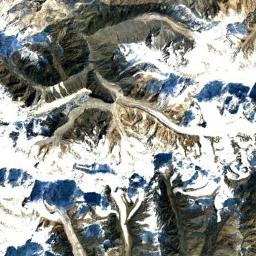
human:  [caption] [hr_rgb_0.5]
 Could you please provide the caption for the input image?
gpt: Only the peaks of the snow-capped mountains are covered with snow .

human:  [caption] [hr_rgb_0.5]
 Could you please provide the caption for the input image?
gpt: There is snow on the part of the snowberg .

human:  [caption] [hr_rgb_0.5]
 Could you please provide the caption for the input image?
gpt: The snowberg is partly covered with glaciers and some knife-edge ridges remain at the top of the snowberg .

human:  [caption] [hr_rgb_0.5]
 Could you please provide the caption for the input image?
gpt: The snow berg is consist of bare land and white snow .

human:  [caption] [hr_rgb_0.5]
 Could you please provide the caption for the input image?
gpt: There are much snow and some bare land on the snowberg .